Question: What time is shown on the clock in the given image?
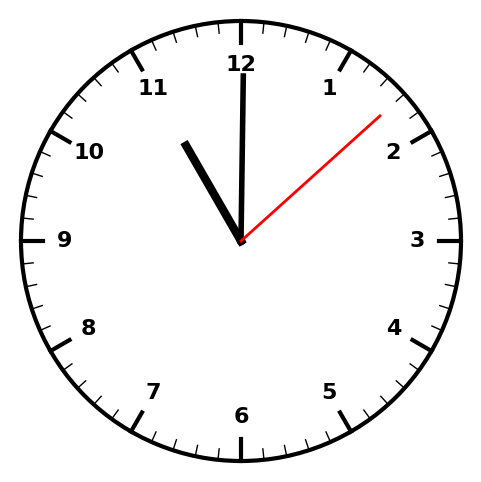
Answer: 11:00:08